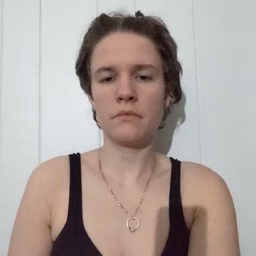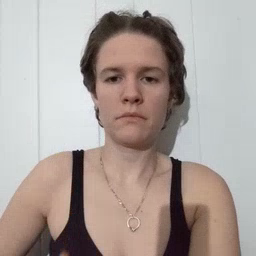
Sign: beside